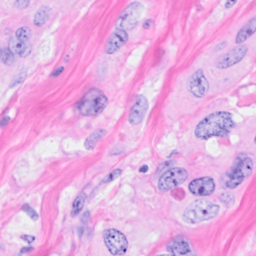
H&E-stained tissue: Breast